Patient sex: F
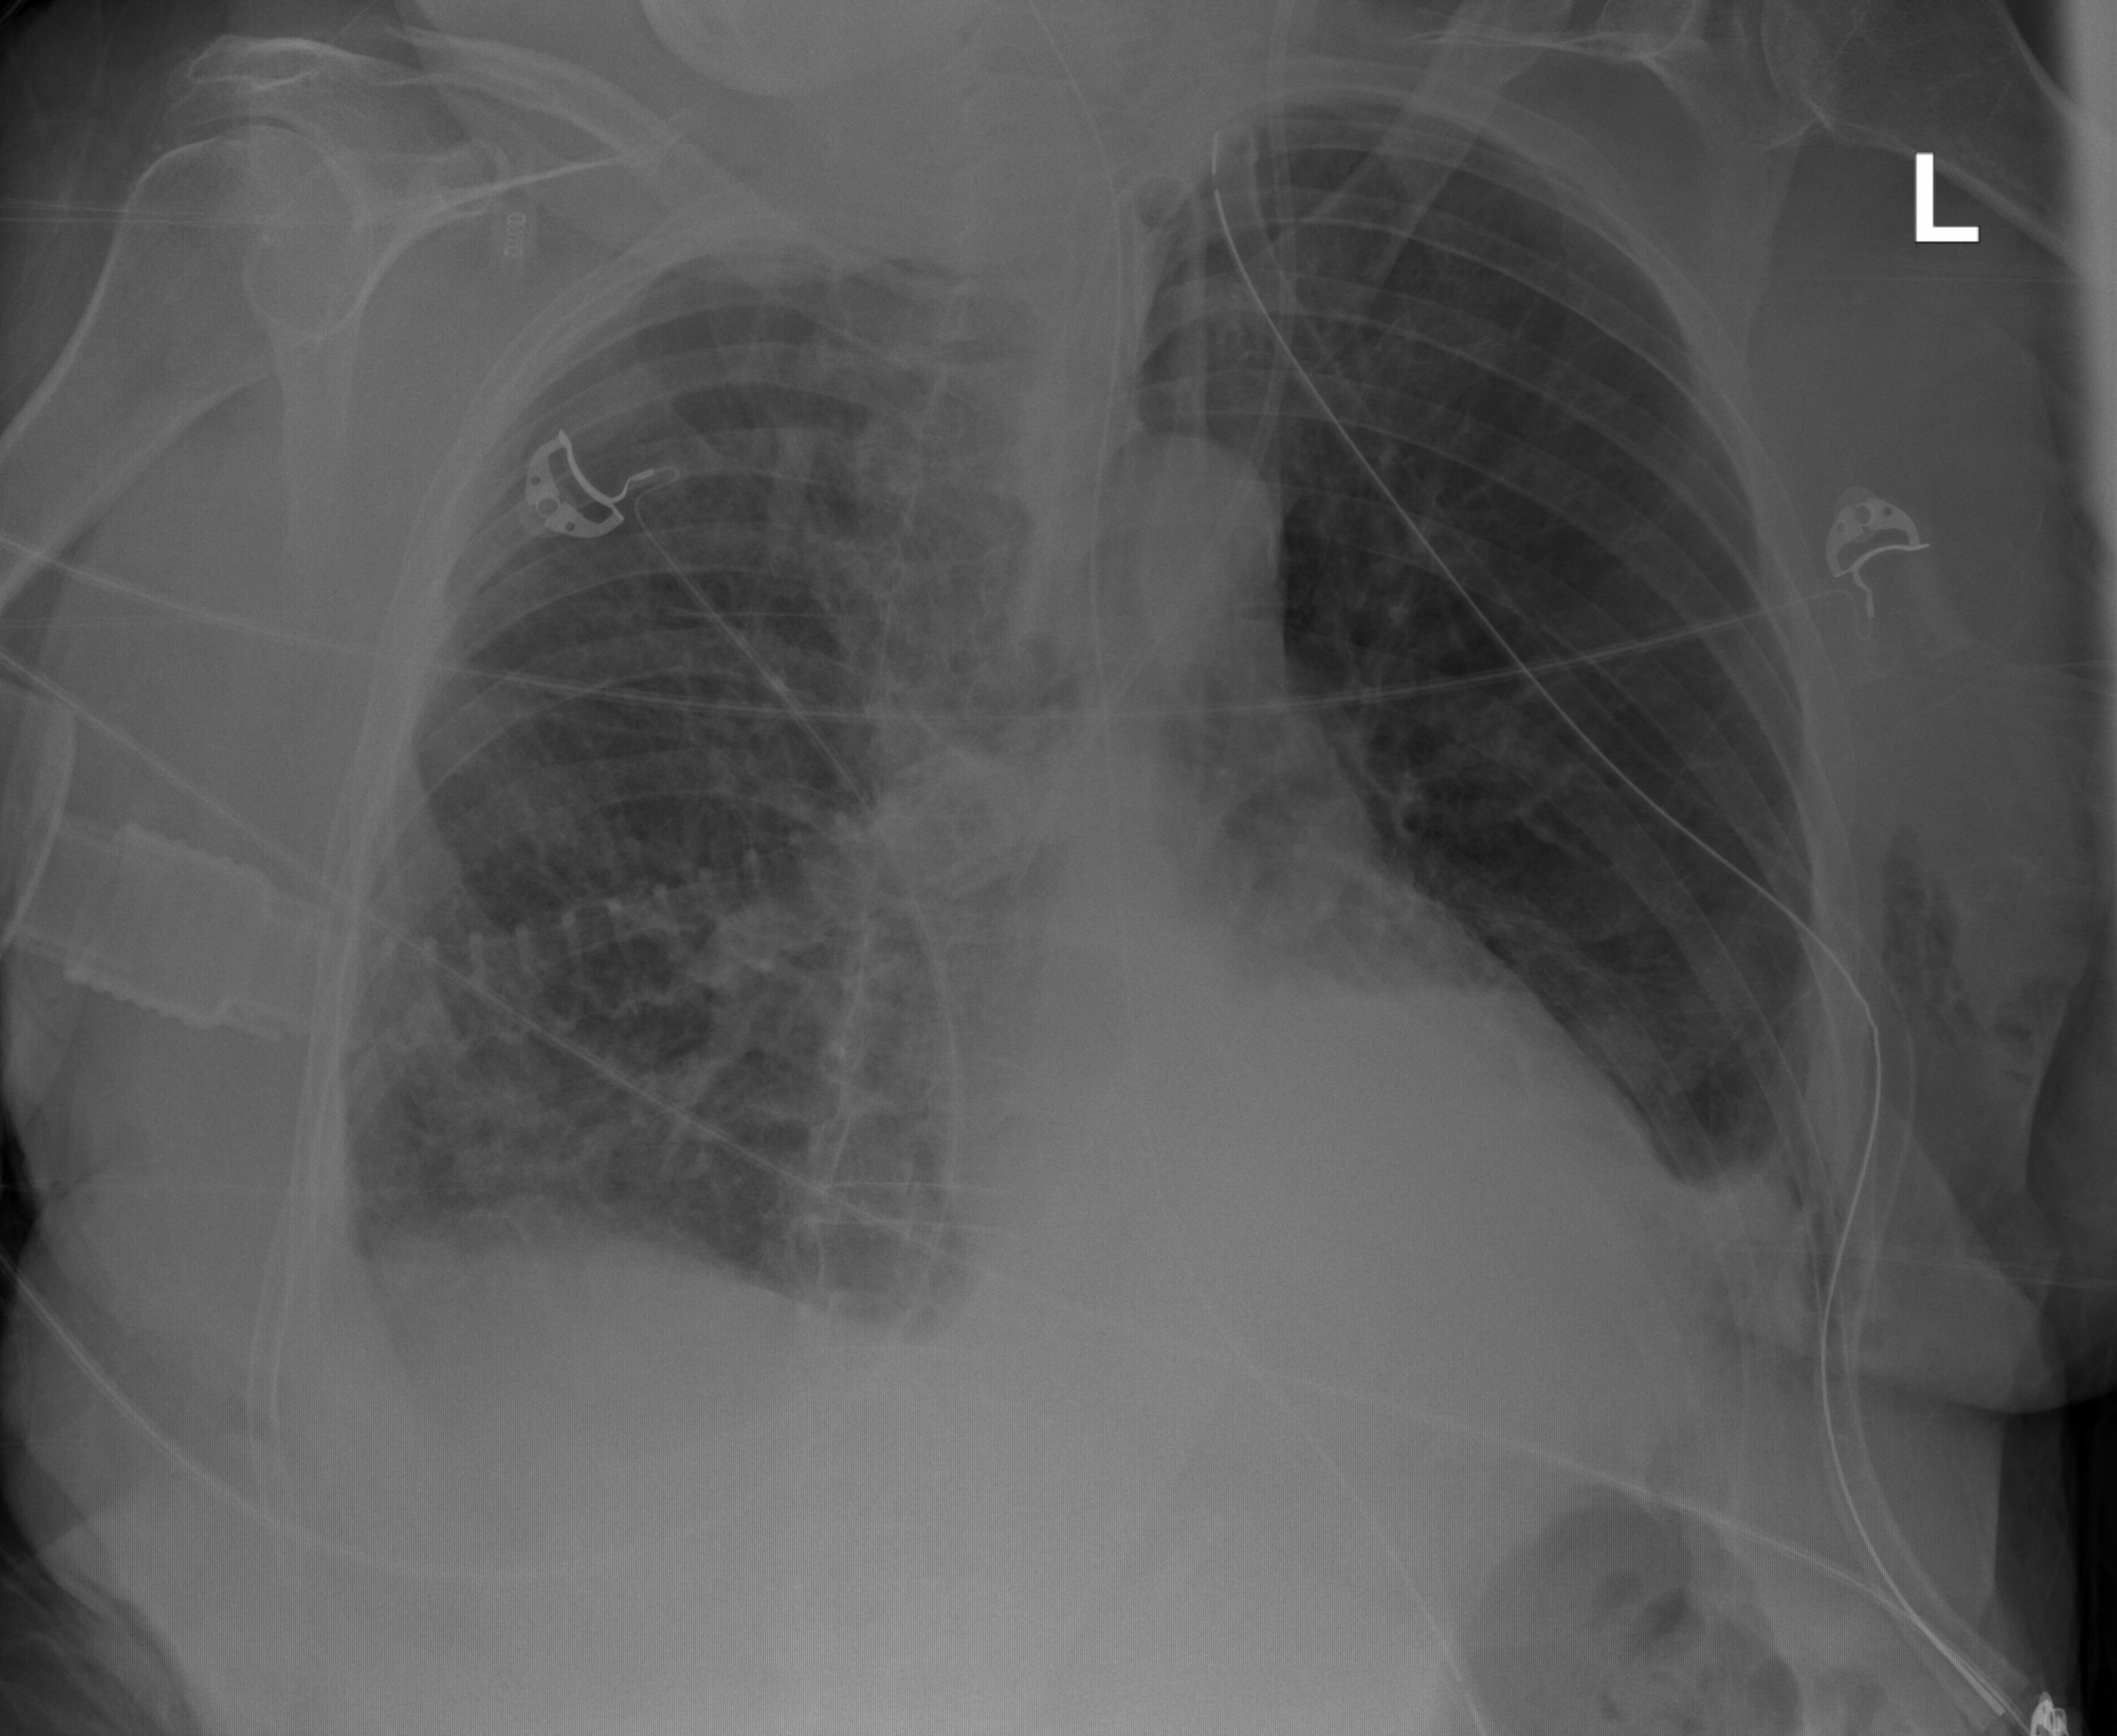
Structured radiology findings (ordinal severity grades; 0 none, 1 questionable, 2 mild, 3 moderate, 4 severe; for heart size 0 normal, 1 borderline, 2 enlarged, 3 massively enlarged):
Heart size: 1
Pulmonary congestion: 2
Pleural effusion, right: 2
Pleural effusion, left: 2
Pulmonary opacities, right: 1
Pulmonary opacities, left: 0
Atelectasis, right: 2
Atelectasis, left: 2